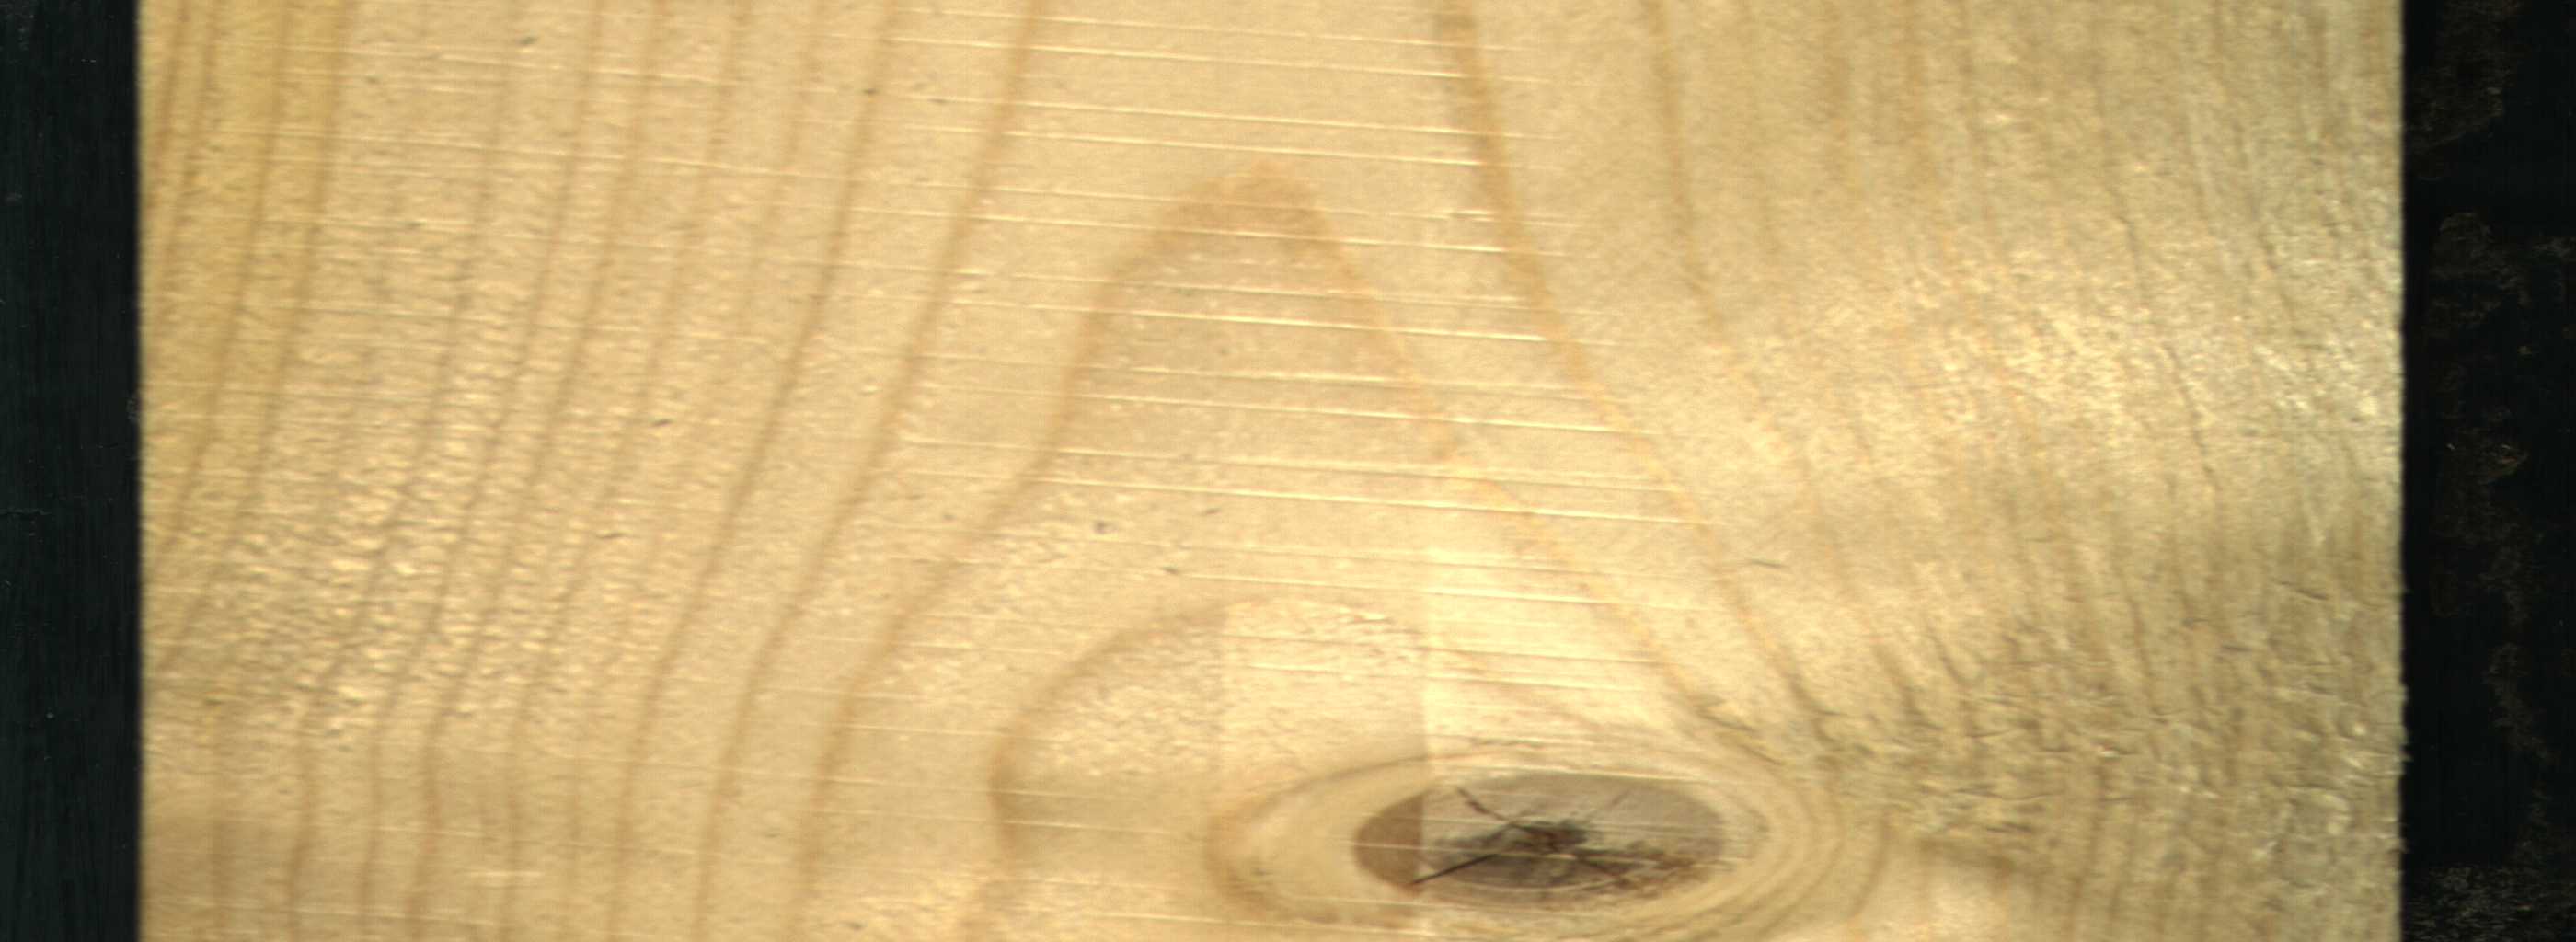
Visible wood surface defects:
knot_with_crack